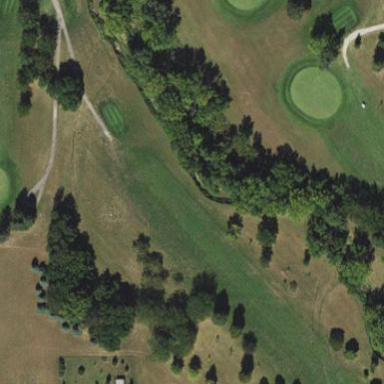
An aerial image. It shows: Golf fairway in the image.